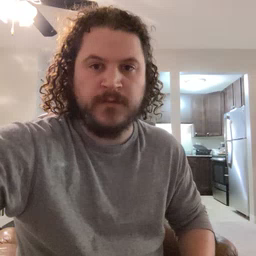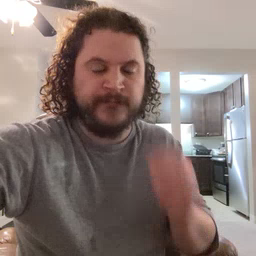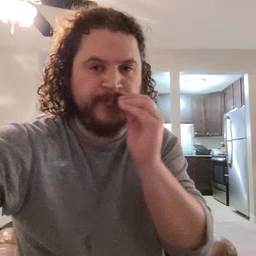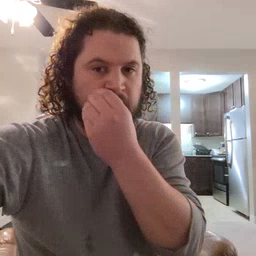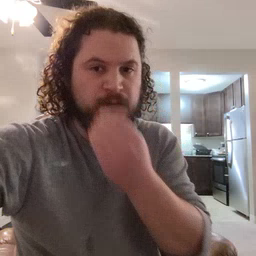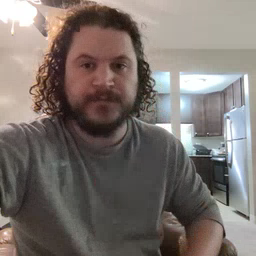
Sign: flower